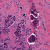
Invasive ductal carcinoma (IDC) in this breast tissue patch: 1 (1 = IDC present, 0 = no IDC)